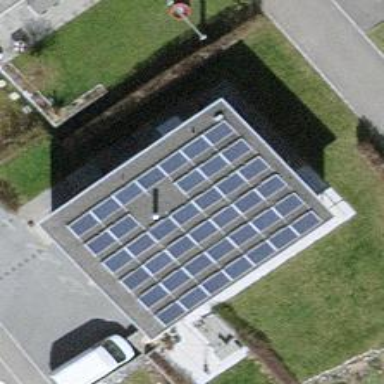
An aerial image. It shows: Solar photovoltaic panel generator.